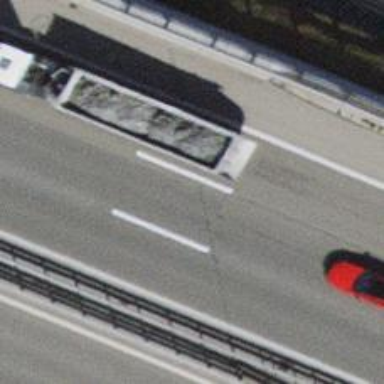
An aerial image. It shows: Asphalt motorway.